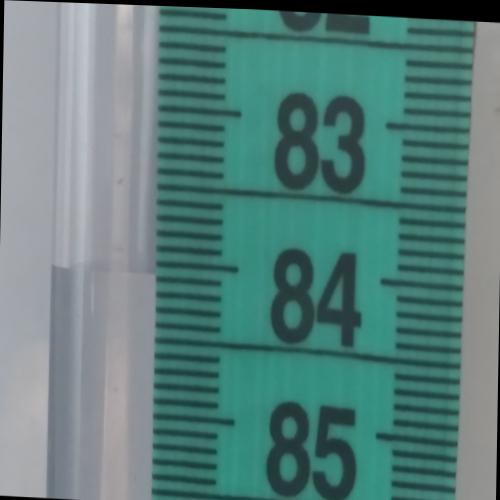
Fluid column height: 84.1 cm